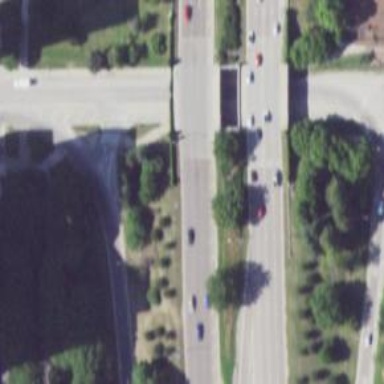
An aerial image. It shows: Motorway bridge over road.